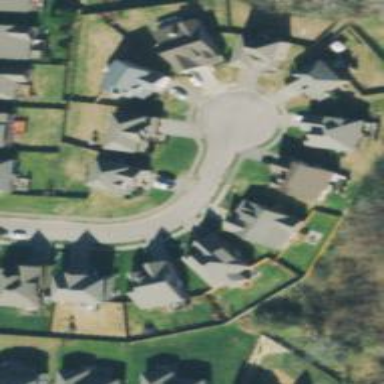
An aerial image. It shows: Residential road with asphalt surface and detached sidewalk.